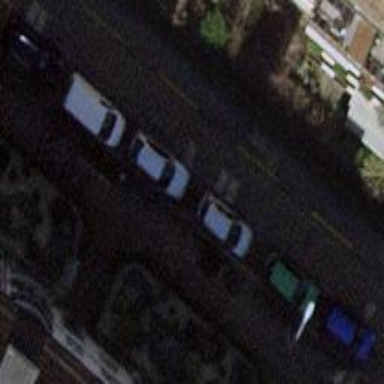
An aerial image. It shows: Parking lane area.